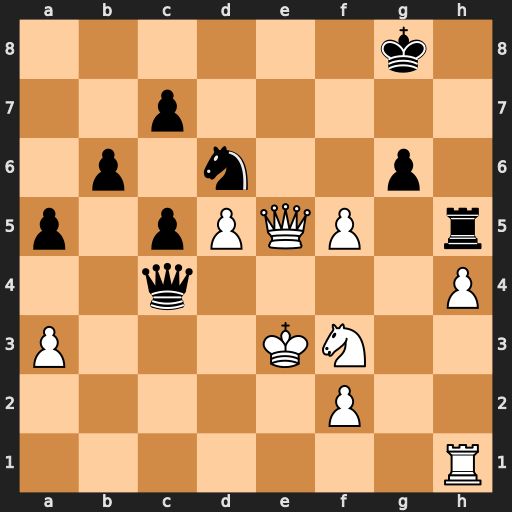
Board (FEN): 6k1/2p5/1p1n2p1/p1pPQP1r/2q4P/P3KN2/5P2/7R
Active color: w
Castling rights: -
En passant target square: -
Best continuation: Qe6+ Kf8 Qf6+